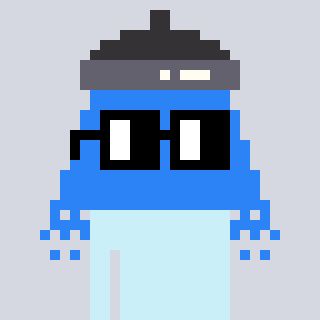
a pixel art character with square black glasses, a shower-shaped head and a grayscale-colored body on a cool background